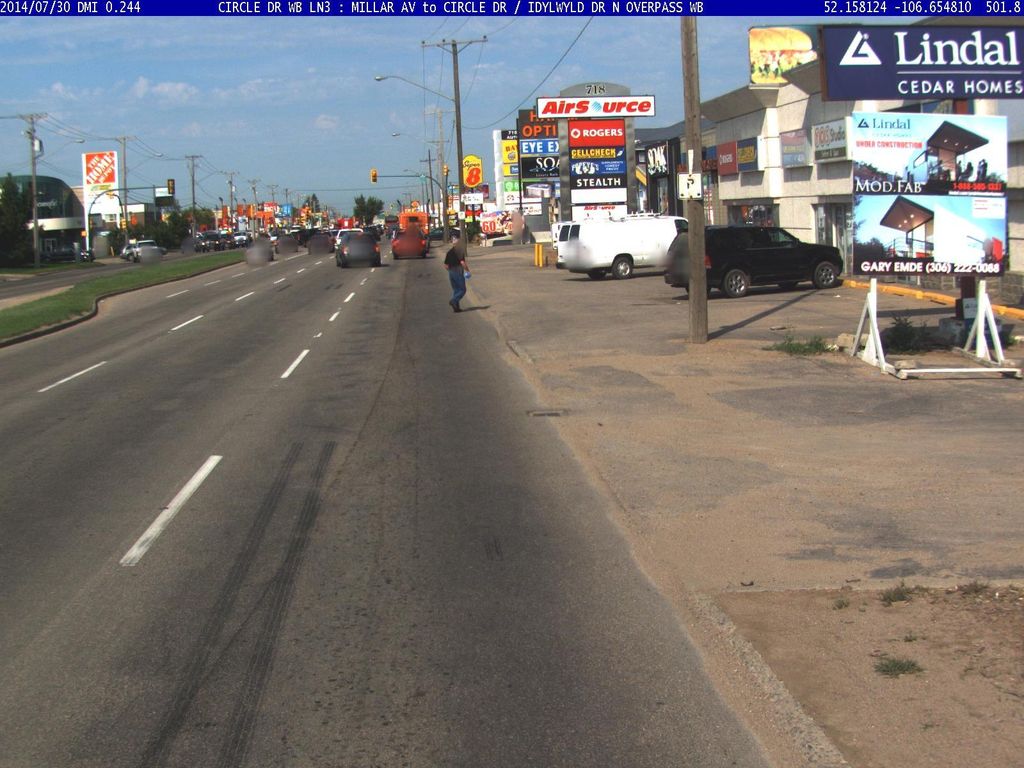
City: saskatoon